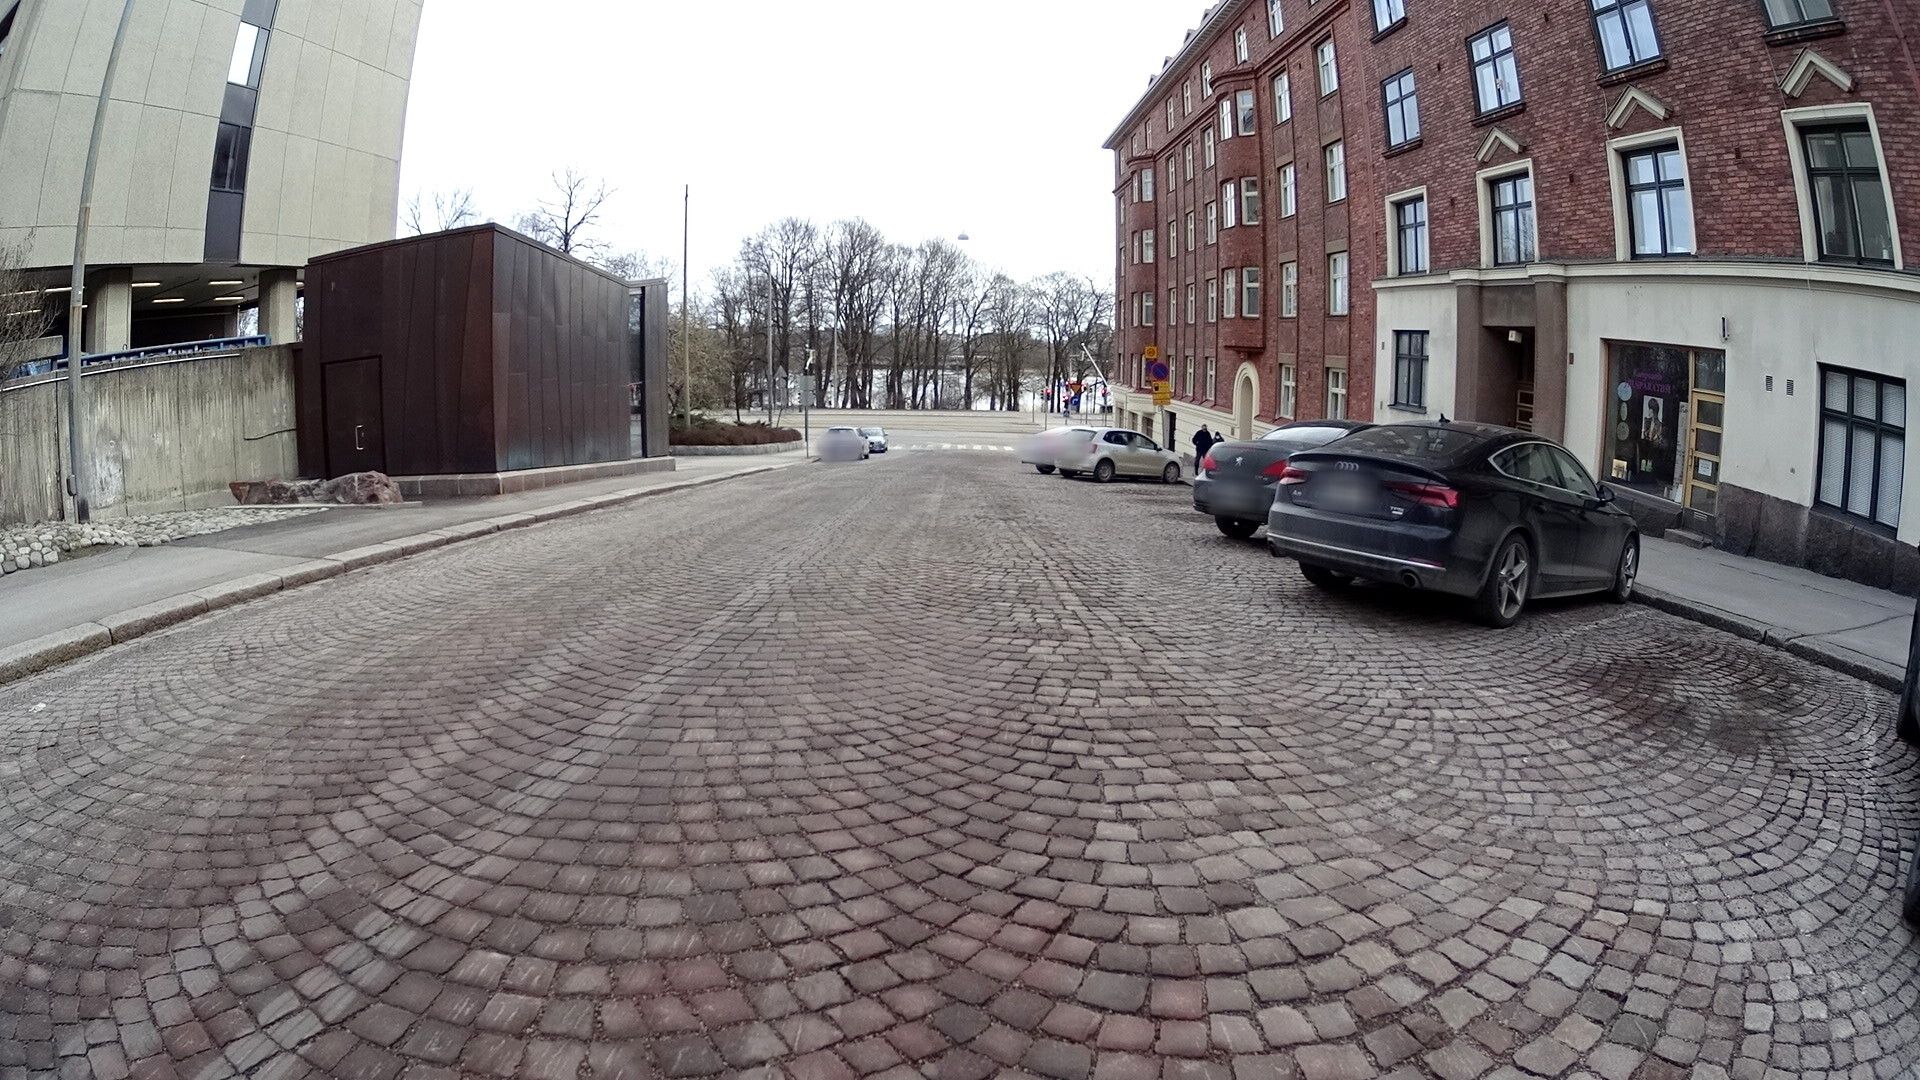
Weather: snowy
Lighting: day
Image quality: good
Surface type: walking surface
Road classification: residential
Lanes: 2
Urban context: urban centre
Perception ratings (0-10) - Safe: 6.57, Lively: 6.48, Beautiful: 7.25, Boring: 0.92, Depressing: 2.3, Wealthy: 1.93